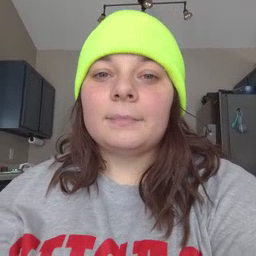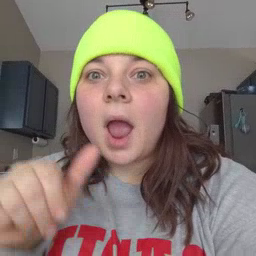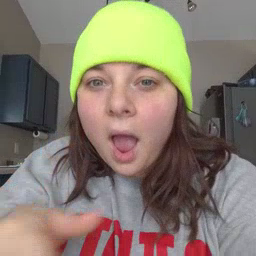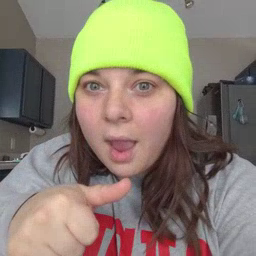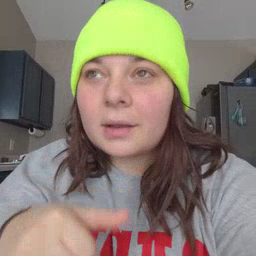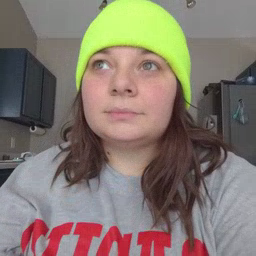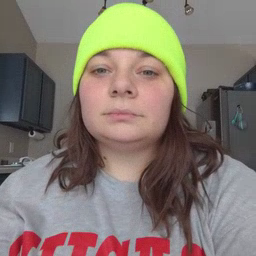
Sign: hide